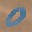
Label: 0